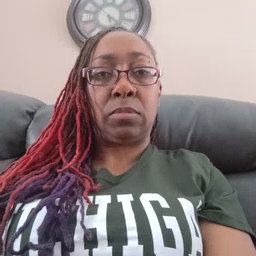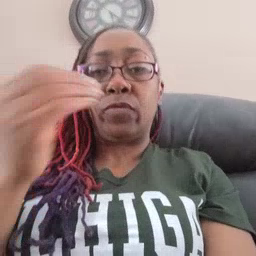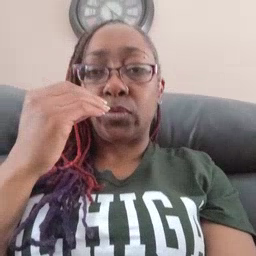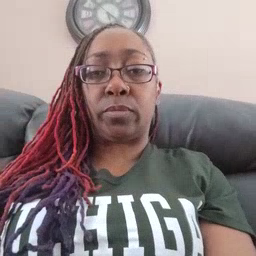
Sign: food